Question: I have a 'DataGridView', I want to select the cell of the first column.
Heres is my 'datagridview.Click' method:
'''
private void dataGridView1_CellClick(object sender, DataGridViewCellEventArgs e)
{
name = dataGridView1.CurrentRow.Cells[0].Value.ToString();
}
'''
Currently my name variable is 'null'.
What am I doing wrong?

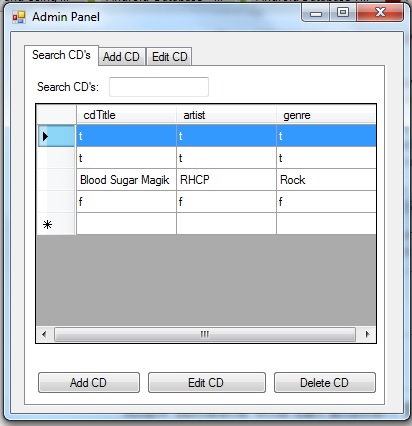
Answer: CurrentRow may not be set yet, so use the RowIndex property for the event argument. Try it this way:
'''
void dataGridView1_CellClick(object sender, DataGridViewCellEventArgs e) {
if (e.RowIndex > -1 && dataGridView1.Rows[e.RowIndex].Cells[0].Value != null) {
name = dataGridView1.Rows[e.RowIndex].Cells[0].Value.ToString();
}
}
'''
And just in case, make sure the event is wired up:
'''
public Form1() {
InitializeComponent();
dataGridView1.CellClick += dataGridView1_CellClick;
}
'''